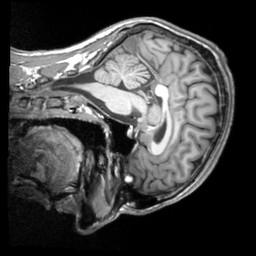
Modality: T1w
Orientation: sagittal
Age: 23
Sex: male
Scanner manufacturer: siemens
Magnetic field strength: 3 T
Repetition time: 2.3 s
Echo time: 0.00303 s